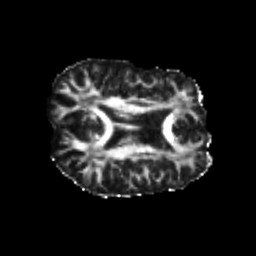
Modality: FA
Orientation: axial
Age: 24
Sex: male
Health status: healthy
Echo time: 0.074 s